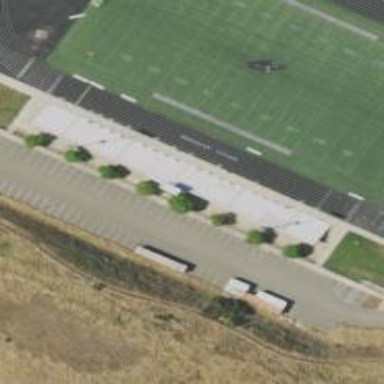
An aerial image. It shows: Artificial turf pitch suitable for American football and soccer activities.